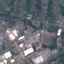
Label: Industrial